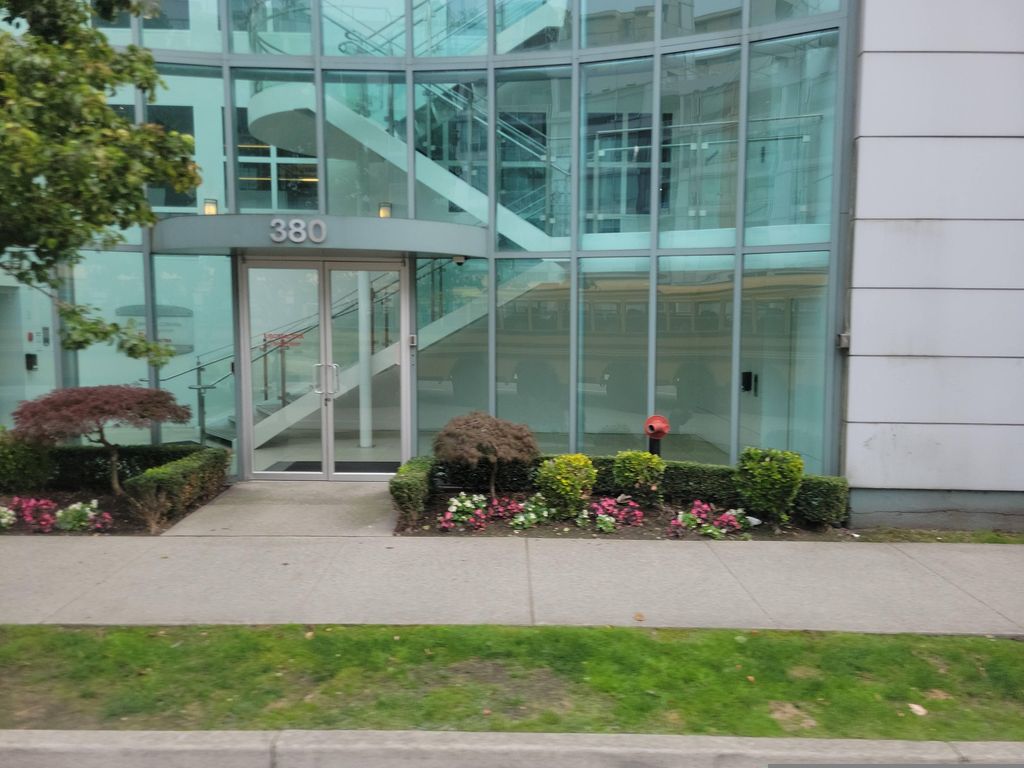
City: vancouver